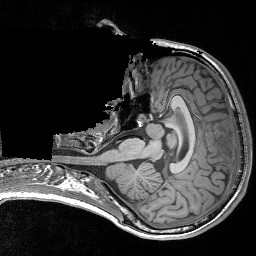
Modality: T1w
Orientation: axial